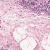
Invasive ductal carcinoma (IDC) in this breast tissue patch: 0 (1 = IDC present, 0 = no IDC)